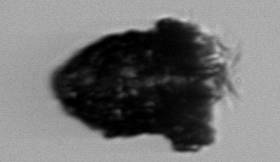
Label: Stenosemella_pacifica